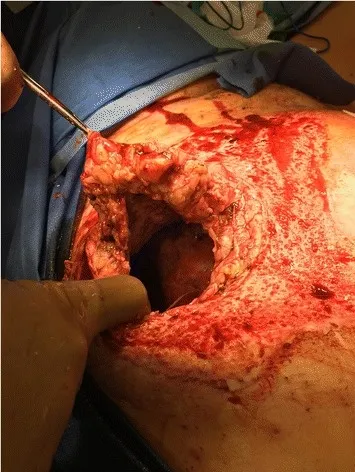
Morel-Lavallee lesion discovery during of a 30-year old female pedestrain struck by a motor vehicle tangential burn wound excision revealed full-thickness abdominal wall ischemia (approximately 12 cm diameter), extensive fascial-cutaneous separation, and traumatic dissection. Over 1.5 L of fluid were removed from this region at index operation requiring drain placement for weeks post-operation.
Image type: medical_photograph (other_medical_photograph)